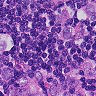
Metastatic tissue present: yes